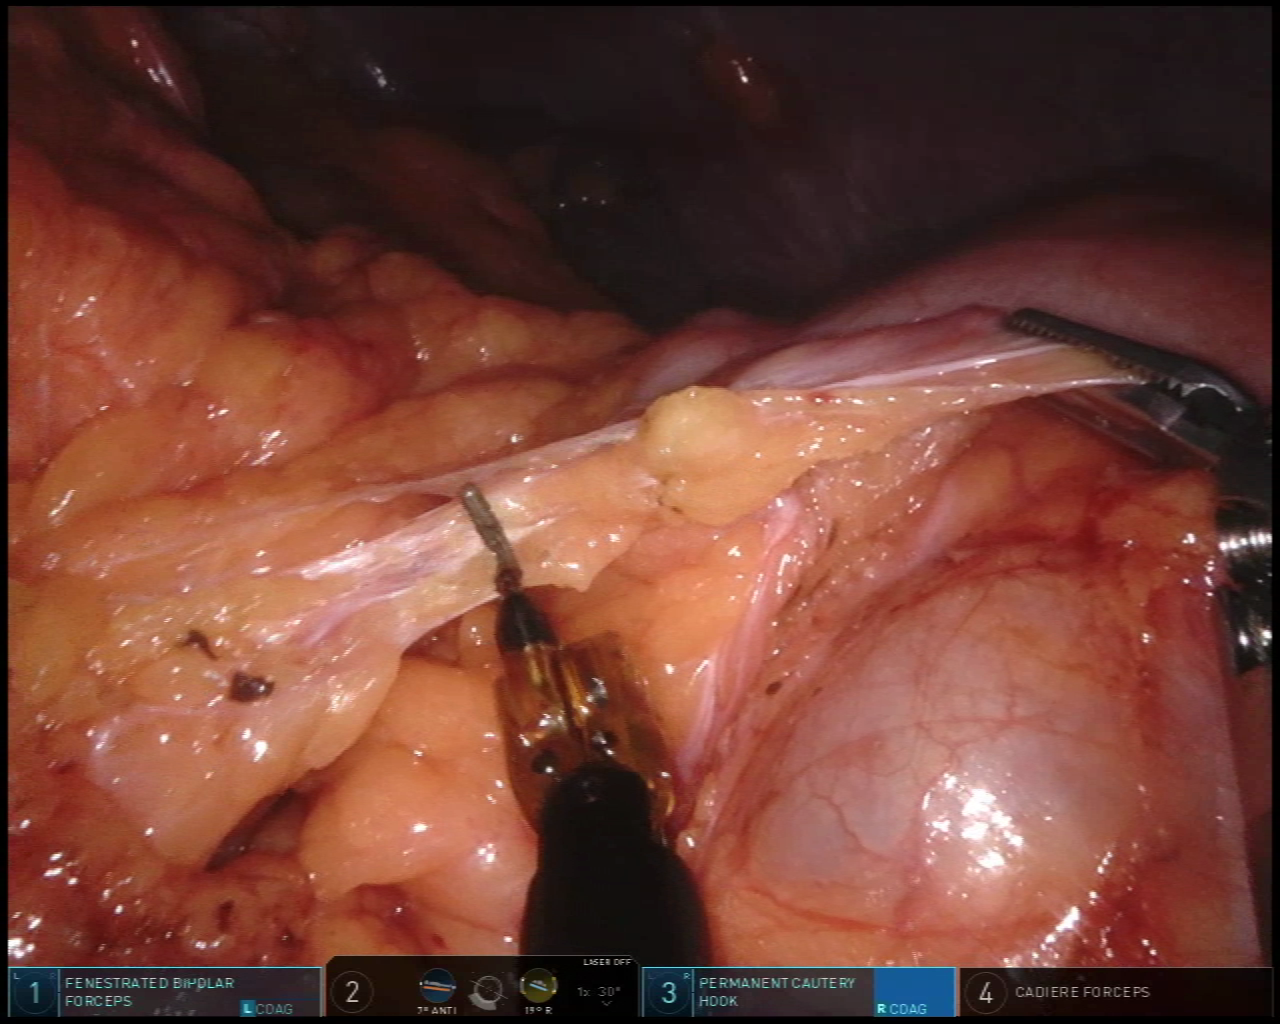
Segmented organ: spleen
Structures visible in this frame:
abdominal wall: yes
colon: yes
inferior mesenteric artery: no
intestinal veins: no
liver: no
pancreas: no
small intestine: no
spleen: yes
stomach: no
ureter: no
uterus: no
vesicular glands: no